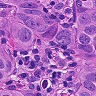
Metastatic tissue present: yes